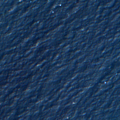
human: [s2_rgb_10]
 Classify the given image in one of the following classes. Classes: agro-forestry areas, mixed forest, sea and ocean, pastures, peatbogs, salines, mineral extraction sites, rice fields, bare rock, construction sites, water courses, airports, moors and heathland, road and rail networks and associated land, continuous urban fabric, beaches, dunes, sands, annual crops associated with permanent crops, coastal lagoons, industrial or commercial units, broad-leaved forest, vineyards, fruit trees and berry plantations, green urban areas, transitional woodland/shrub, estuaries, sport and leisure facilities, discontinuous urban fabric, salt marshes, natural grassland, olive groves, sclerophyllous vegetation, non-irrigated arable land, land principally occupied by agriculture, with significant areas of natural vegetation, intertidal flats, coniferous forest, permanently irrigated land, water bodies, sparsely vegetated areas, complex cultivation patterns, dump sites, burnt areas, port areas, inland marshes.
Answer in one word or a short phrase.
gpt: sea and ocean